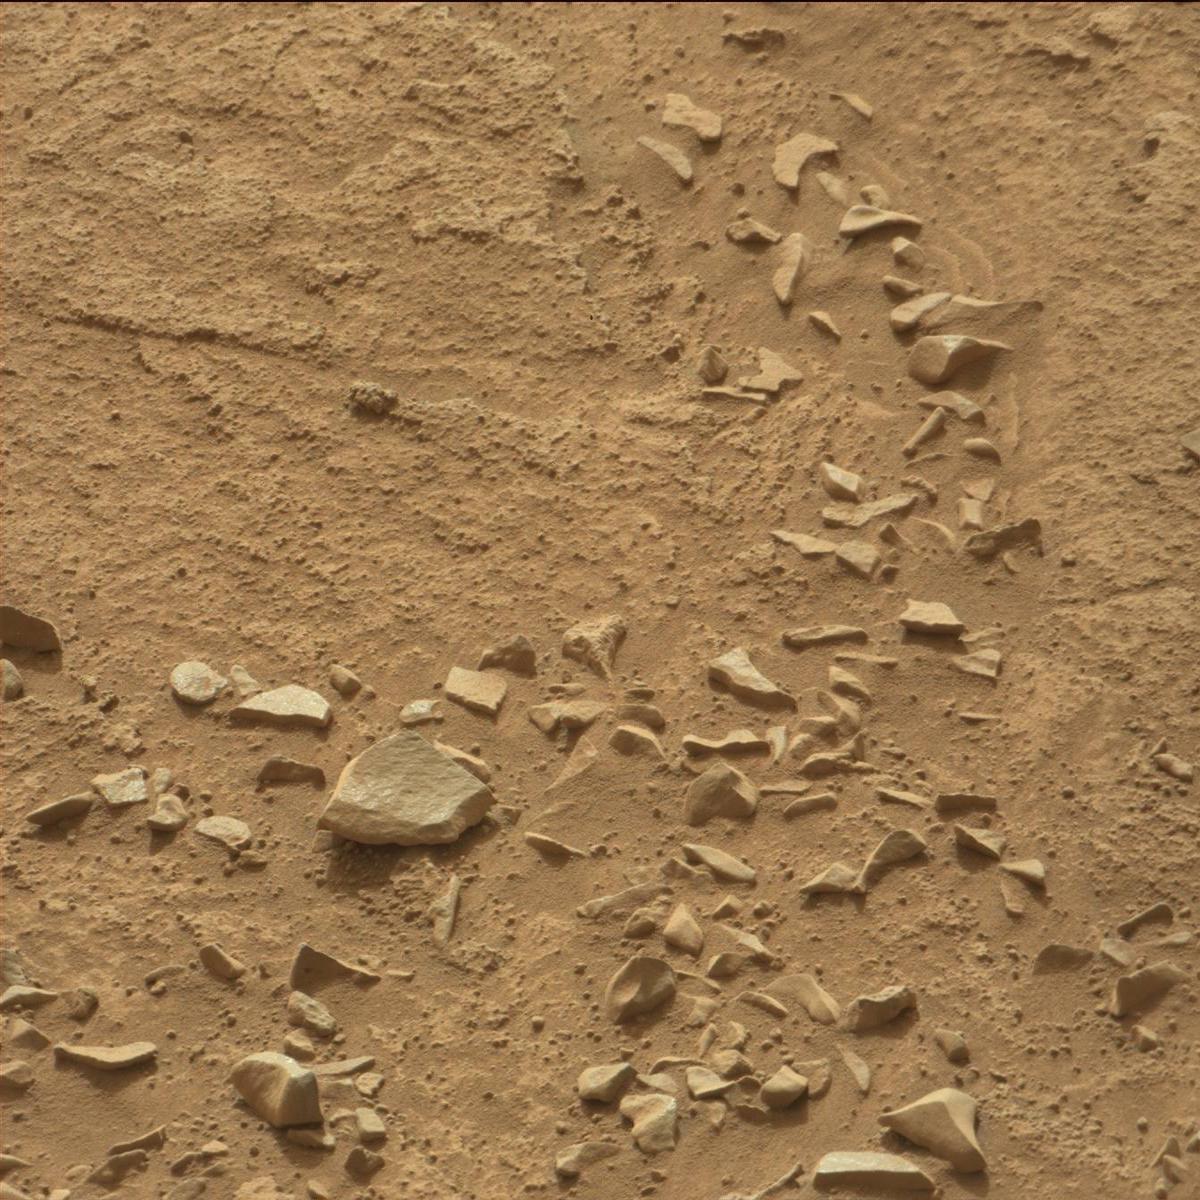
Terrain classes present: Bedrock, Rock, Sand / Soil